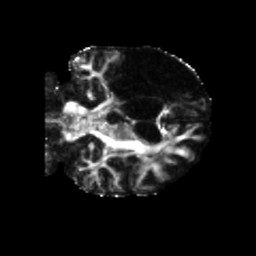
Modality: FA
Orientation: coronal
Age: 64
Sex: male
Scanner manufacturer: siemens
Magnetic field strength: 3 T
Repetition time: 5.25 s
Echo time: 0.08 s